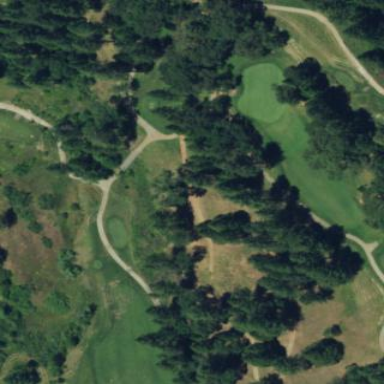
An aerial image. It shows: Golf rough area.